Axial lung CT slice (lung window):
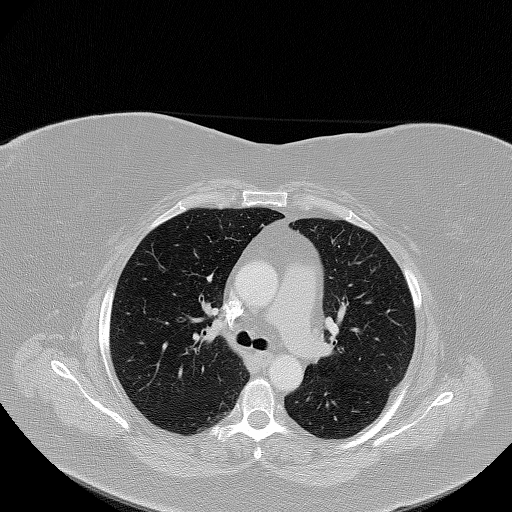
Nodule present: no